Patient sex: M
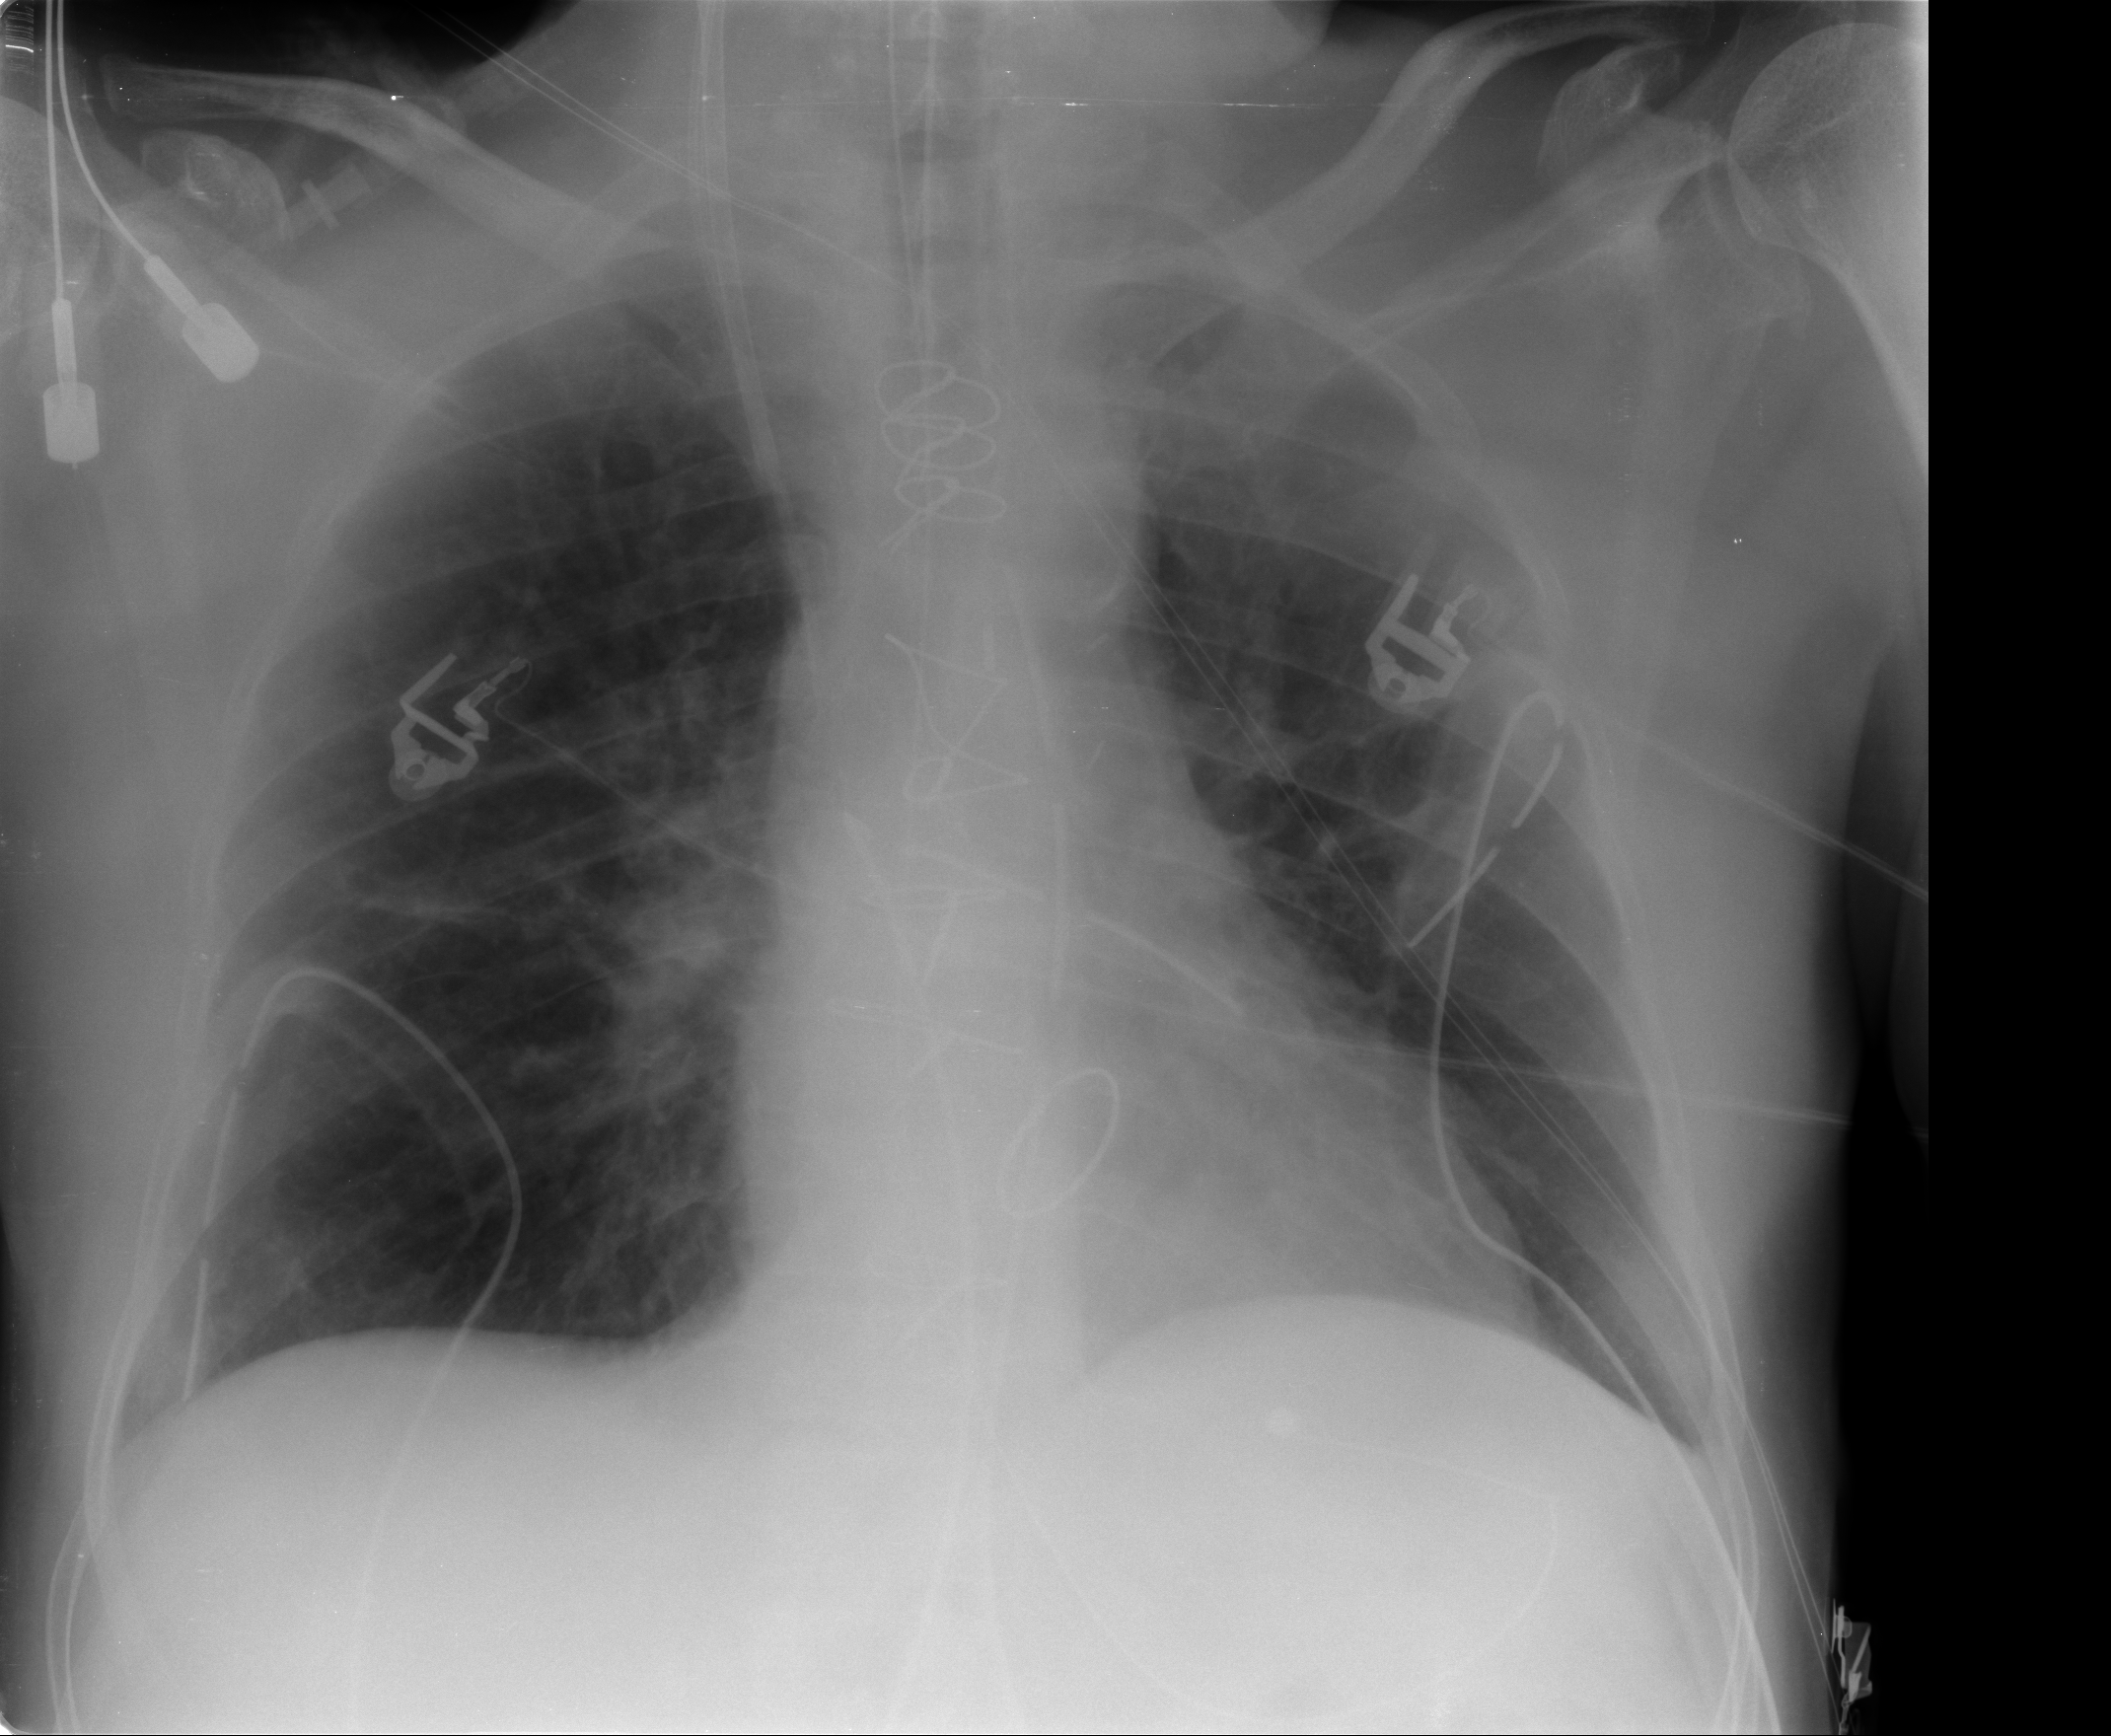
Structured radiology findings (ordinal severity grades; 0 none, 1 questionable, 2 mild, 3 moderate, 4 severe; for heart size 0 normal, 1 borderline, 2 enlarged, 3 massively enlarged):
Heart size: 1
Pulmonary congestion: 1
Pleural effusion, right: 0
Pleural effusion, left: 0
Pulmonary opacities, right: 0
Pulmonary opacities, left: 0
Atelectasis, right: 0
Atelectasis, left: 1